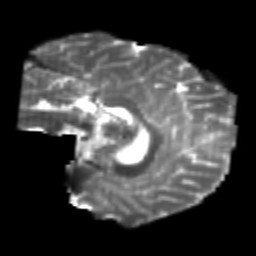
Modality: T2w
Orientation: sagittal
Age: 22
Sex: female
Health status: healthy
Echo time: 0.074 s